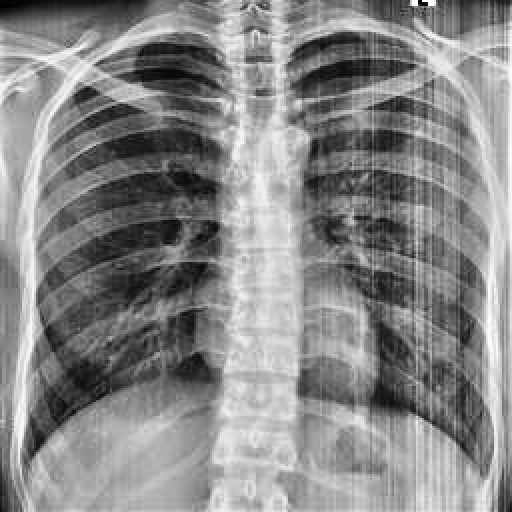
Finding: NORMAL